Question: I have a matrix (0 means nothing, 1 means terrain) that represents a level in my game. The matrix corresponds to a grid that my screen is broken up into, and indicates where my terrain goes.
My terrain is actually composed of 4 points in the corners of each block within the grid. When you have multiple blocks that are connected, I use a merge-cell algorithm that removes the duplicate points and any interior points. The result is that I end up with a list of points representing only the outer edges of the polygon.
To draw this polygon, I need the points to be in some sort of order (either clockwise or counter-clockwise) such that each point is followed by it's neighboring point. Obviously the first and last points need to be neighbors. Since this is all in a grid, I know the exact distance between neighboring points.
The problem is that I am having trouble coming up with an algorithm that allows me to "walk" around the edge of the polygon while putting the points in order. I believe there should be a way to utilize the fact that I have the matrix representing the geometry, meaning there is only 1 possible way to draw the polygon (even if it is concave).
I have tried several approaches using greedy-type algorithms, but can't seem to find a way to know, in every case, which direction I want to travel in. Given that any particular point can have up to 3 neighbors (the fourth isn't included because it is the "starting" point, meaning that I have already sorted it) I need a way of knowing which way to move.
# Update
Another approach that I have been trying is to sort the points by their X (with tiebreaker of Y) which gives me the topmost/leftmost edge. It also guarantees that I am starting on an outer edge. However, I'm still struggling to find an algorithm that guarantees that I stay on the outside without crossing over.
Here is an example matrix:
0 0 0 0 0 0 0 0 0 0
0 0 0 1 1 1 0 0 0 0
0 0 0 0 0 1 0 0 0 0
0 0 0 0 0 1 1 1 0 0
Which corresponds to this (black dots represent my points):

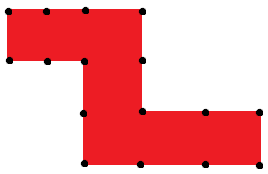
Answer: First of all please consider that for a general matrix the output can be composed of more than one closed loop; for example boundaries of the matrix

form three distinct loops, one of them placed inside another.
To extract these loops the first step is to build a map of all "walls": you have a vertical wall each time the content of one cell is different from the next cell on the same row; you have instead an horizontal wall when the content is different from the same cell in the next row.
'''
data = [[ 0, 0, 0, 0, 0, 0, 0, 0, 0, 0 ],
[ 0, 1, 1, 1, 1, 0, 0, 0, 0, 0 ],
[ 0, 1, 0, 0, 1, 0, 1, 1, 0, 0 ],
[ 0, 1, 0, 0, 1, 0, 1, 1, 1, 0 ],
[ 0, 1, 1, 1, 1, 0, 0, 1, 1, 0 ],
[ 0, 0, 0, 0, 0, 0, 0, 0, 0, 0 ]]
rows = len(data)
cols = len(data[0])
walls = [[2*(data[r][c] != data[r][c+1]) + (data[r][c] != data[r+1][c])
for c in range(cols-1)]
for r in range(rows-1)]
'''
In the example above I'm using two bits: '0x01' to mark horizontal walls and '0x02' to mark vertical walls. For a given '(r, c)' cell the walls are the right and bottom wall of the cell.
For simplicity I'm also assuming that the interesting areas are not touching the limits of the matrix; this can be solved by either adding extra rows and cols of zeros or by wrapping matrix access in a function that returns 0 for out-of-matrix virtual elements.
To build the list of boundaries you need to simply start from any point on a wall and move following walls, removing the walls from the map as you process them. When you cannot move any more a cycle has been completed (you're guaranteed to complete cycles because in a graph built in this way from a matrix of inside/outside flags the degree is guaranteed to be even in all vertices).
Filling all those cycles simultaneously using odd-even filling rules is also guaranteed to reproduce the original matrix.
In the code following I'm using 'r' and 'c' as row/col index and 'i' and 'j' instead to represent points on the boundary... for example for cell '(r=3, c=2)' the schema is:

where the red wall corresponds to bit '0x02' and the green wall to bit '0x01'. The 'walls' matrix has one row and one column less than the original data matrix because it's assumed that no walls can be present on last row or column.
'''
result = []
for r in range(rows-1):
for c in range(cols-1):
if walls[r][c] & 1:
i, j = r+1, c
cycle = [(i, j)]
while True:
if i < rows-1 and walls[i][j-1] & 2:
ii, jj = i+1, j
walls[i][j-1] -= 2
elif i > 0 and walls[i-1][j-1] & 2:
ii, jj = i-1, j
walls[i-1][j-1] -= 2
elif j < cols-1 and walls[i-1][j] & 1:
ii, jj = i, j+1
walls[i-1][j] -= 1
elif j > 0 and walls[i-1][j-1] & 1:
ii, jj = i, j-1
walls[i-1][j-1] -= 1
else:
break
i, j = ii, jj
cycle.append((ii, jj))
result.append(cycle)
'''
Basically the code starts from a point on a boundary and the checks if it can move on a wall going up, down, left or right. When it cannot move any more a cycle has been completed and can be added to the final result.
The complexity of the algorithm is O(rows*cols), i.e. it's proportional to the input size and it's optimal (in big-O sense) because you cannot compute the result without at least reading the input. This is easy to see because the body of the while cannot be entered more times than the total number of walls in the map (at each iteration a wall is removed).
# Edit
The algorithm can be modified to generate as output only simple cycles (i.e. paths in which each vertex is visited only once).
'''
result = []
index = [[-1] * cols for x in range(rows)]
for r in range(rows-1):
for c in range(cols-1):
if walls[r][c] & 1:
i, j = r+1, c
cycle = [(i, j)]
index[i][j] = 0
while True:
if i > 0 and walls[i-1][j-1] & 2:
ii, jj = i-1, j
walls[i-1][j-1] -= 2
elif j > 0 and walls[i-1][j-1] & 1:
ii, jj = i, j-1
walls[i-1][j-1] -= 1
elif i < rows-1 and walls[i][j-1] & 2:
ii, jj = i+1, j
walls[i][j-1] -= 2
elif j < cols-1 and walls[i-1][j] & 1:
ii, jj = i, j+1
walls[i-1][j] -= 1
else:
break
i, j = ii, jj
cycle.append((ii, jj))
ix = index[i][j]
if ix >= 0:
# closed a loop
result.append(cycle[ix:])
for i_, j_ in cycle[ix:]:
index[i_][j_] = -1
cycle = cycle[:ix+1]
index[i][j] = len(cycle)-1
'''
This is implemented by adding to the output a separate cycle once the same vertex is met twice in the processing (the 'index' table stores for a given 'i,j' point the 0-based index in the current cycle being built).